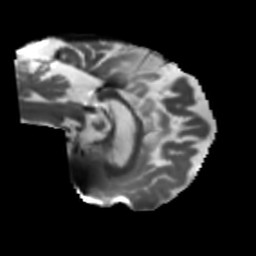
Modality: T2w
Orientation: sagittal
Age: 73
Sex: female
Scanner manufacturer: siemens
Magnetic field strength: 3 T
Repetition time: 5.47 s
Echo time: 0.0854 s